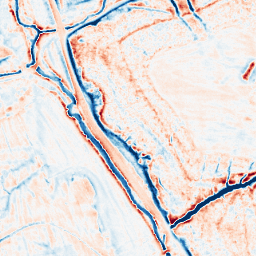
Category: edge_preserving
Decomposition family: anisotropic_diffusion
Decomposition parameters: iterations: 50
kappa: 10
gamma: 0.1
Upsampling method: sinc_blackman
Upsampling parameters: scale: 2
kernel_size: 4
Upsampling scale: 2